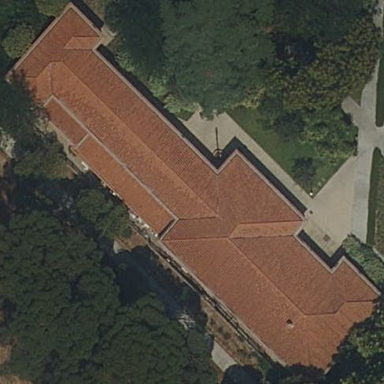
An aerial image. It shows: Public building.